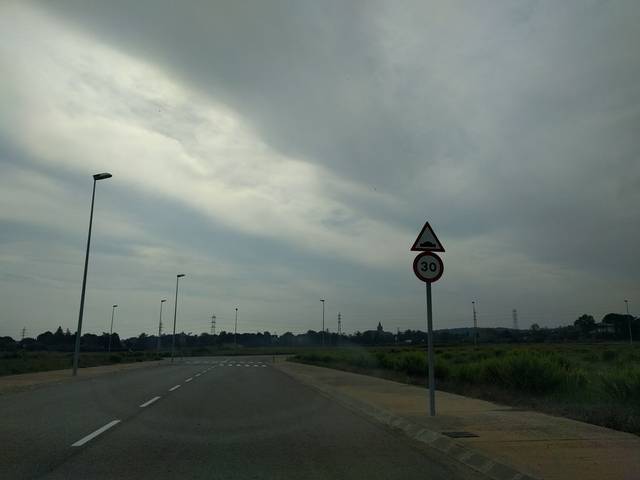
Region: Spain
Coordinates: 41.963, 2.772